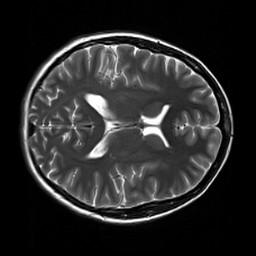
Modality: T2w
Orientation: axial
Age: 24
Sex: female
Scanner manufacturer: siemens
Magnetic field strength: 3 T
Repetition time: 7 s
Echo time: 0.09 s